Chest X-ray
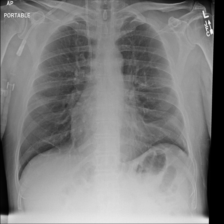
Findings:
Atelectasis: negative
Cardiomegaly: negative
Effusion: negative
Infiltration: negative
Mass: negative
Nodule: negative
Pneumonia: negative
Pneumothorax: negative
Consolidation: negative
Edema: negative
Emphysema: negative
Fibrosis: negative
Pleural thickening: negative
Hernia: negative